在 $\text{Rt}\triangle ABC$ 中，$\angle A = 90^\circ$，$AB = 4$，$AC = 3$，$D$ 为 $AB$ 边上一动点（点 $D$ 与点 $A$、$B$ 不重合），联结 $CD$。过点 $D$ 作 $DE \perp DC$ 交边 $BC$ 于点 $E$。

(1) 如图，当 $ED = EB$ 时，求 $AD$ 的长；
\vspace{2em}
(2) 设 $AD = x$，$BE = y$，求 $y$ 关于 $x$ 的函数解析式并写出函数定义域；
\vspace{2em}
(3) 把 $\triangle BCD$ 沿直线 $CD$ 翻折得 $\triangle CDB'$，联结 $AB'$，线段 $CB'$ 与射线 $BA$ 交于点 $P$，当 $\triangle CAB'$ 是等腰三角形时，直接写出 $BP$ 的长。
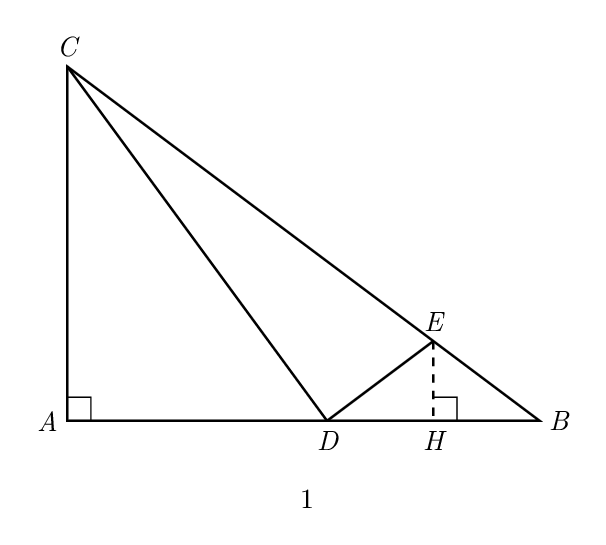
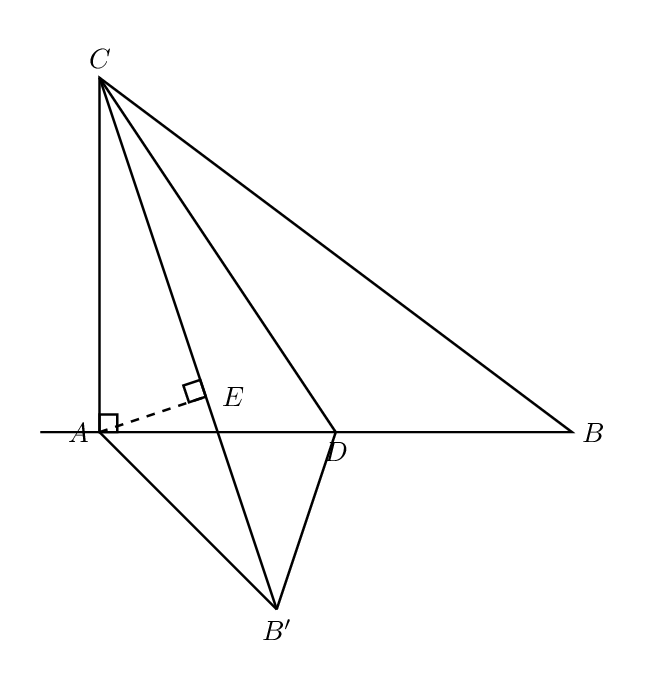
【解答】
【答案】
(1) \(\boldsymbol{\frac{9}{4}}\)

(2) \(\boldsymbol{y = \frac{20x - 5x^2}{9 + 4x} \ (0 < x < 4)}\)

(3) \(\boldsymbol{4 + \frac{3\sqrt{11}}{5}}\) 或 \(\boldsymbol{4 - \frac{3\sqrt{11}}{5}}\)

\vspace{1em}

【分析】
(1) 证明 \(\angle ACD = \angle EDB = \angle B\)，推出 \(\tan \angle ACD = \tan \angle B\)，可得 \(\frac{AD}{AC} = \frac{AC}{AB}\)，由此构建方程即可解决问题。

(2) 如图1中，作 \(EH \perp BD\) 于 \(H\)，证明 \(\triangle ACD \backsim \triangle HDE\)，推出 \(\frac{AC}{DH} = \frac{AD}{EH}\)，由此构建关系式即可解决问题。

(3) 分两种情形：①当 \(B'\) 在 \(AC\) 右侧时，设 \(CB'\) 交 \(AB\) 于 \(P\)，作 \(AE \perp CP\) 于 \(E\)，利用勾股定理求出 \(AE\)，证明 \(\triangle ACE \backsim \triangle PCA\)，得到 \(\frac{AE}{AP} = \frac{CE}{AC}\)，求出 \(AP\)，即可得到 \(BP\)。②当 \(B'\) 在 \(AC\) 左侧时，\(CB'\) 交 \(BA\) 的延长线于 \(P\)，同法求解。

\vspace{1em}

【详解】
(1) 解：\(\because ED = EB\)，
\(\therefore \angle EDB = \angle B\)，

\(\because CD \perp DE\)，
\(\therefore \angle CDE = \angle A = 90^\circ\)，

\(\because \angle ACD + \angle ADC = 90^\circ\)，\(\angle ADC + \angle EDH = 90^\circ\)，
\(\therefore \angle ACD = \angle EDB = \angle B\)，

\(\therefore \tan \angle ACD = \tan \angle B\)，
\[
\therefore \frac{AD}{AC} = \frac{AC}{AB},
\]
\[
\therefore \frac{AD}{3} = \frac{3}{4},
\]
\(\therefore AD = \frac{9}{4}\)。

\vspace{1em}

(2) 如图1中，作 \(EH \perp BD\) 于 \(H\)。

在 \(\text{Rt}\triangle ACB\) 中，\(\because \angle A = 90^\circ\)，\(AC = 3\)，\(AB = 4\)，
\[
\therefore BC = \sqrt{AC^2 + AB^2} = \sqrt{3^2 + 4^2} = 5,
\]

\(\because BE = y\)，
\(\therefore EH = \frac{3}{5}y\)，\(BH = \frac{4}{5}y\)，\(DH = AB - AD - BH = 4 - x - \frac{4}{5}y\)，

\(\because \angle A = \angle DHE = 90^\circ\)，\(\angle ACD = \angle EDH\)，
\(\therefore \triangle ACD \backsim \triangle HDE\)，

\[
\therefore \frac{AC}{DH} = \frac{AD}{EH},
\]
\[
\therefore \frac{3}{4 - x - \frac{4}{5}y} = \frac{x}{\frac{3}{5}y},
\]
\[
\therefore y = \frac{20x - 5x^2}{9 + 4x} \quad (0 < x < 4).
\]

\vspace{1em}

(3) 由题意可得：\(\angle B'AC > \angle BAC\)，则 \(\angle B'AC\) 为钝角，
故只存在 \(AB' = AC\)。

如图，当 \(B'\) 在 \(AC\) 右侧时，设 \(CB'\) 交 \(AB\) 于 \(P\)，作 \(AE \perp CB'\) 于 \(E\)。

由折叠可知：\(BC = B'C = 5\)，
\(\because AC = AB' = 3\)，\(AE \perp CB'\)，
\(\therefore CE = EB' = \frac{1}{2}CB' = \frac{5}{2}\)，

\[
\therefore AE = \sqrt{AC^2 - CE^2} = \sqrt{3^2 - \left(\frac{5}{2}\right)^2} = \frac{\sqrt{11}}{2},
\]

\(\because \angle ACE = \angle PCA\)，\(\angle AEC = \angle PAC\)，
\(\therefore \triangle ACE \backsim \triangle PCA\)，

\[
\therefore \frac{AE}{AP} = \frac{CE}{AC}, \quad \text{即} \quad \frac{\frac{\sqrt{11}}{2}}{AP} = \frac{\frac{5}{2}}{3},
\]
\[
\therefore AP = \frac{3\sqrt{11}}{5},
\]
\(\therefore BP = AB - AP = 4 - \frac{3\sqrt{11}}{5}\)。

\vspace{1em}

如图，当 \(B'\) 在 \(AC\) 左侧时，\(CB'\) 交 \(BA\) 的延长线于 \(P\)。

同法可得，\(BP = AB + AP = 4 + \frac{3\sqrt{11}}{5}\)。

\vspace{1em}

综上：\(BP\) 的长为 \(4 + \frac{3\sqrt{11}}{5}\) 或 \(4 - \frac{3\sqrt{11}}{5}\)。

\vspace{1em}

【点睛】本题属于几何变换综合题，考查了解直角三角形，相似三角形的判定和性质，勾股定理等知识，解题的关键是学会添加常用辅助线，构造直角三角形解决问题，属于中考压轴题。

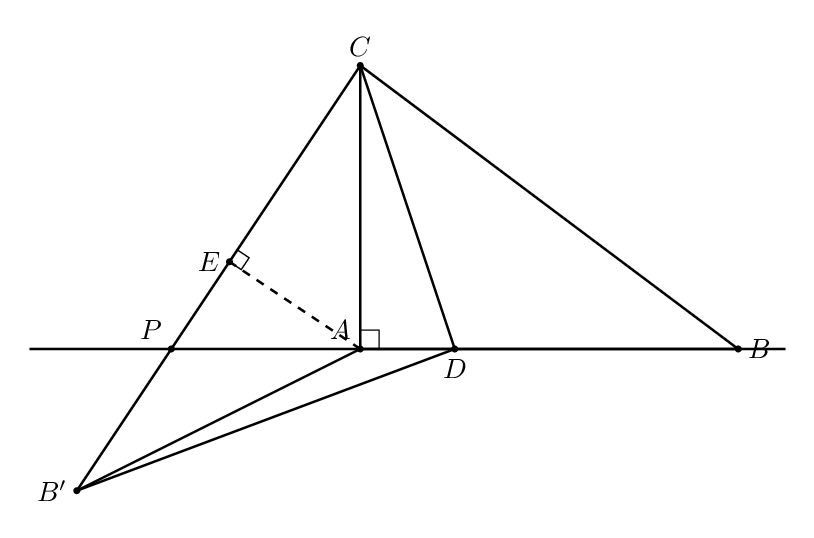
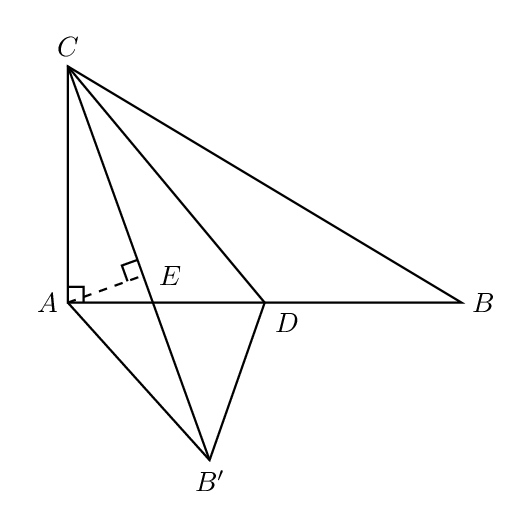
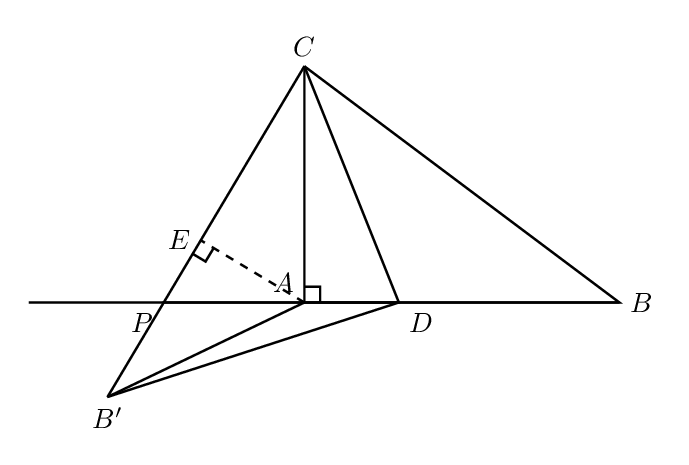